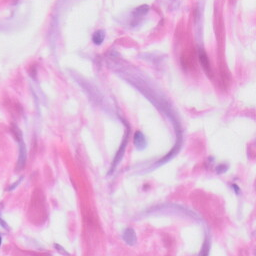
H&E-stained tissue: Skin